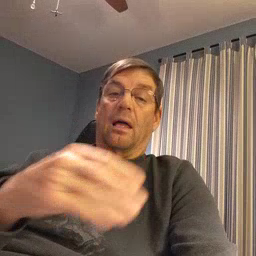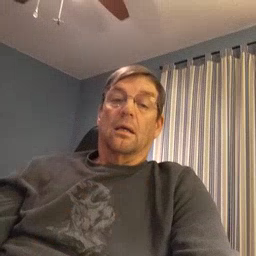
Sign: flag